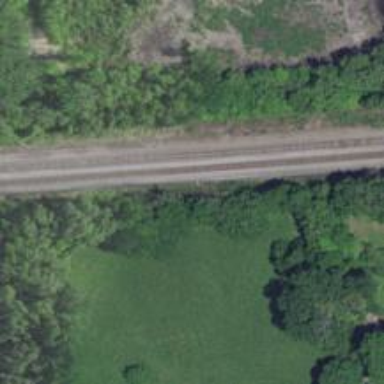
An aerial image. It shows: Railway track.